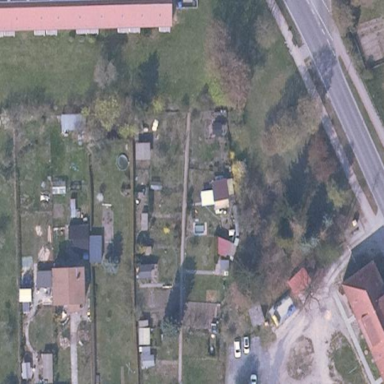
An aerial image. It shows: Allotments area.